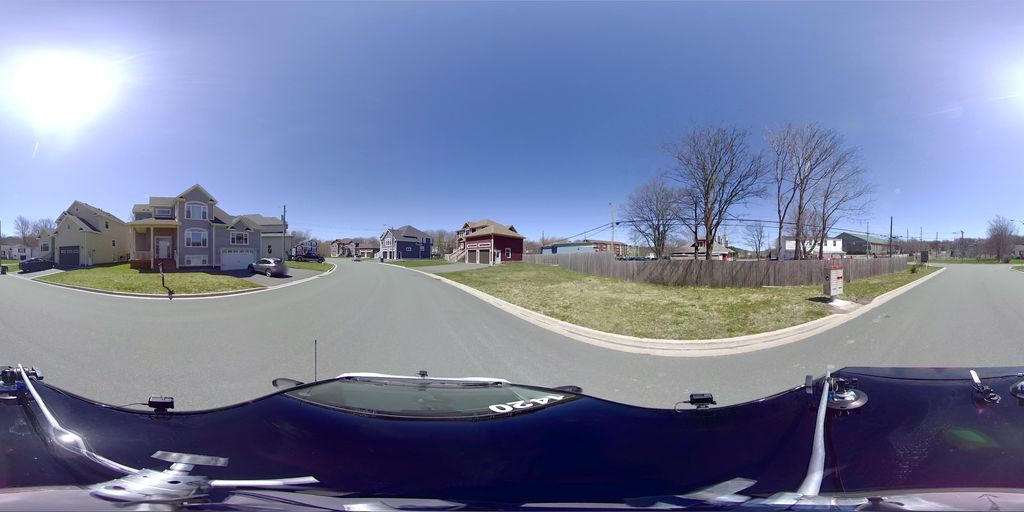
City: st_johns